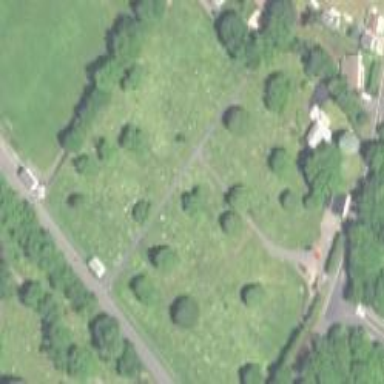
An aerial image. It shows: Cemetery.